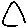
Label: triangle